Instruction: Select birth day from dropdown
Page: traveler
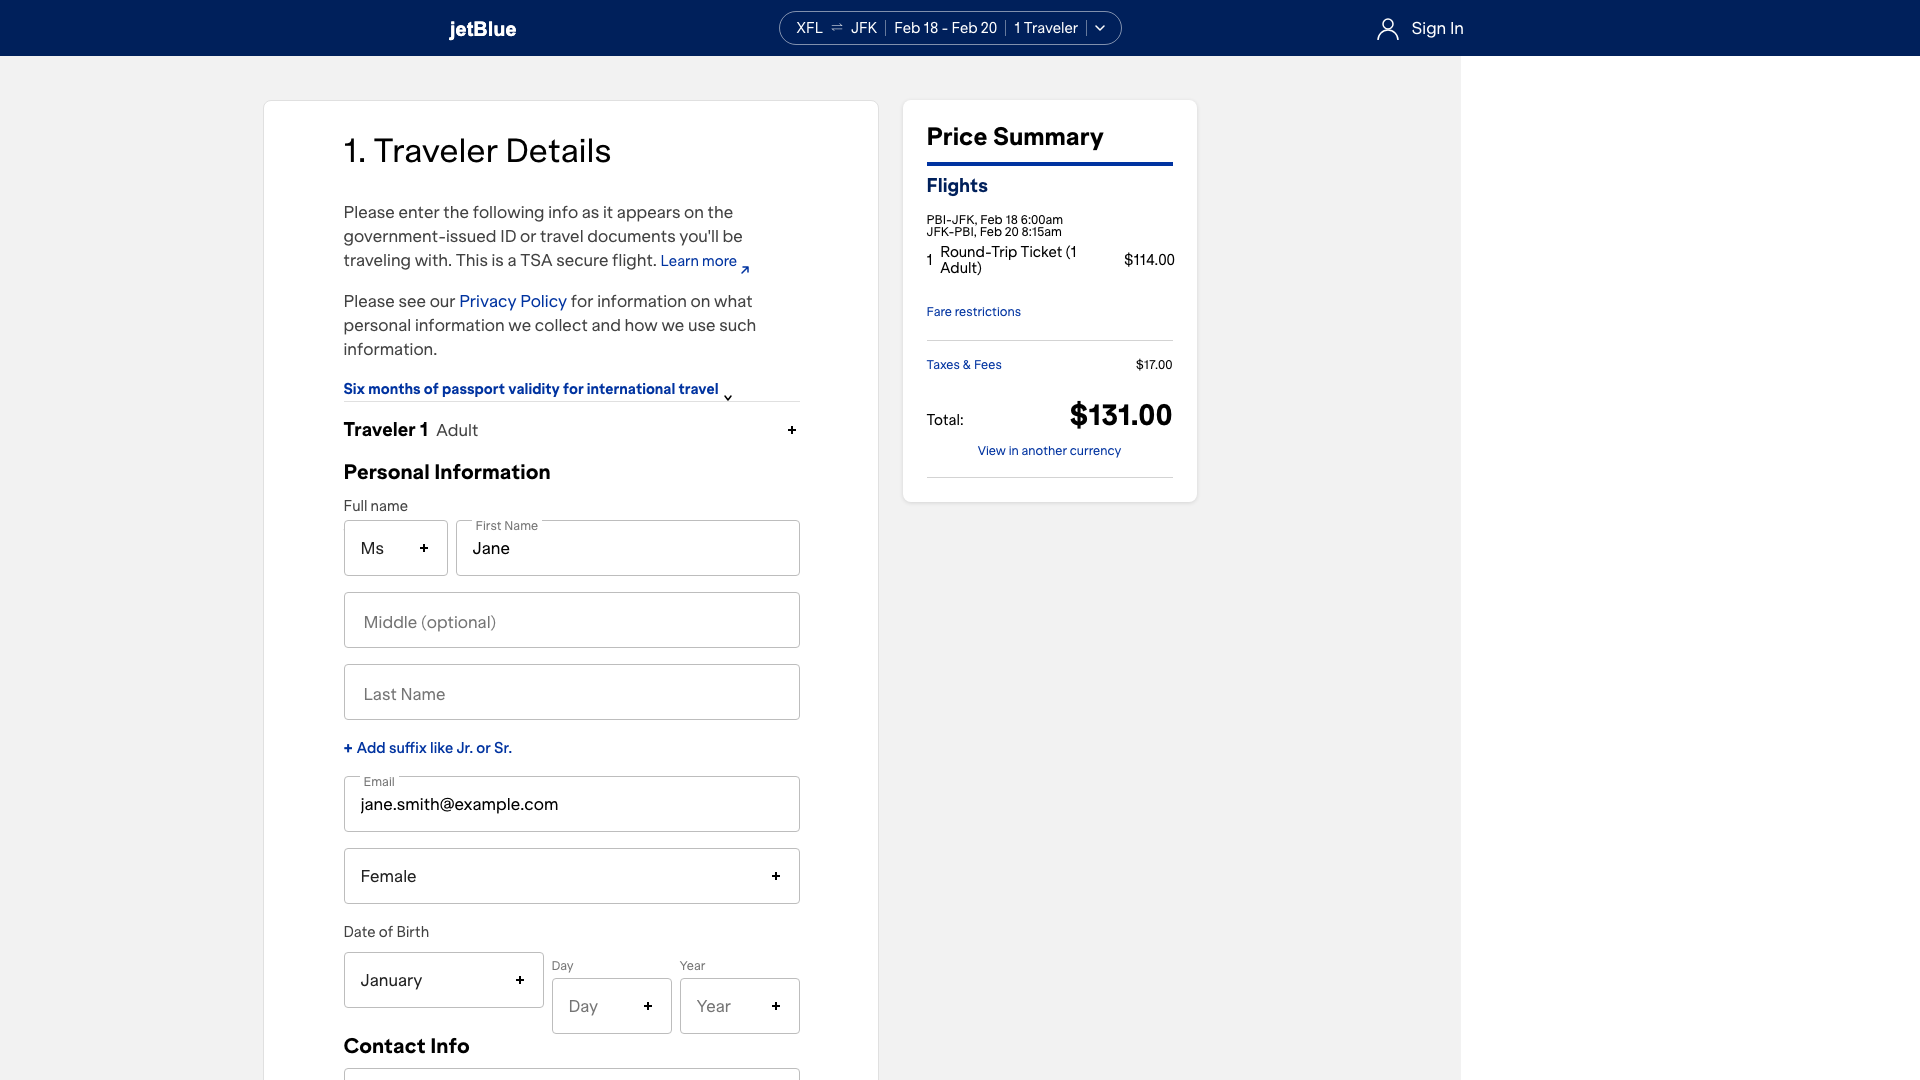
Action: click